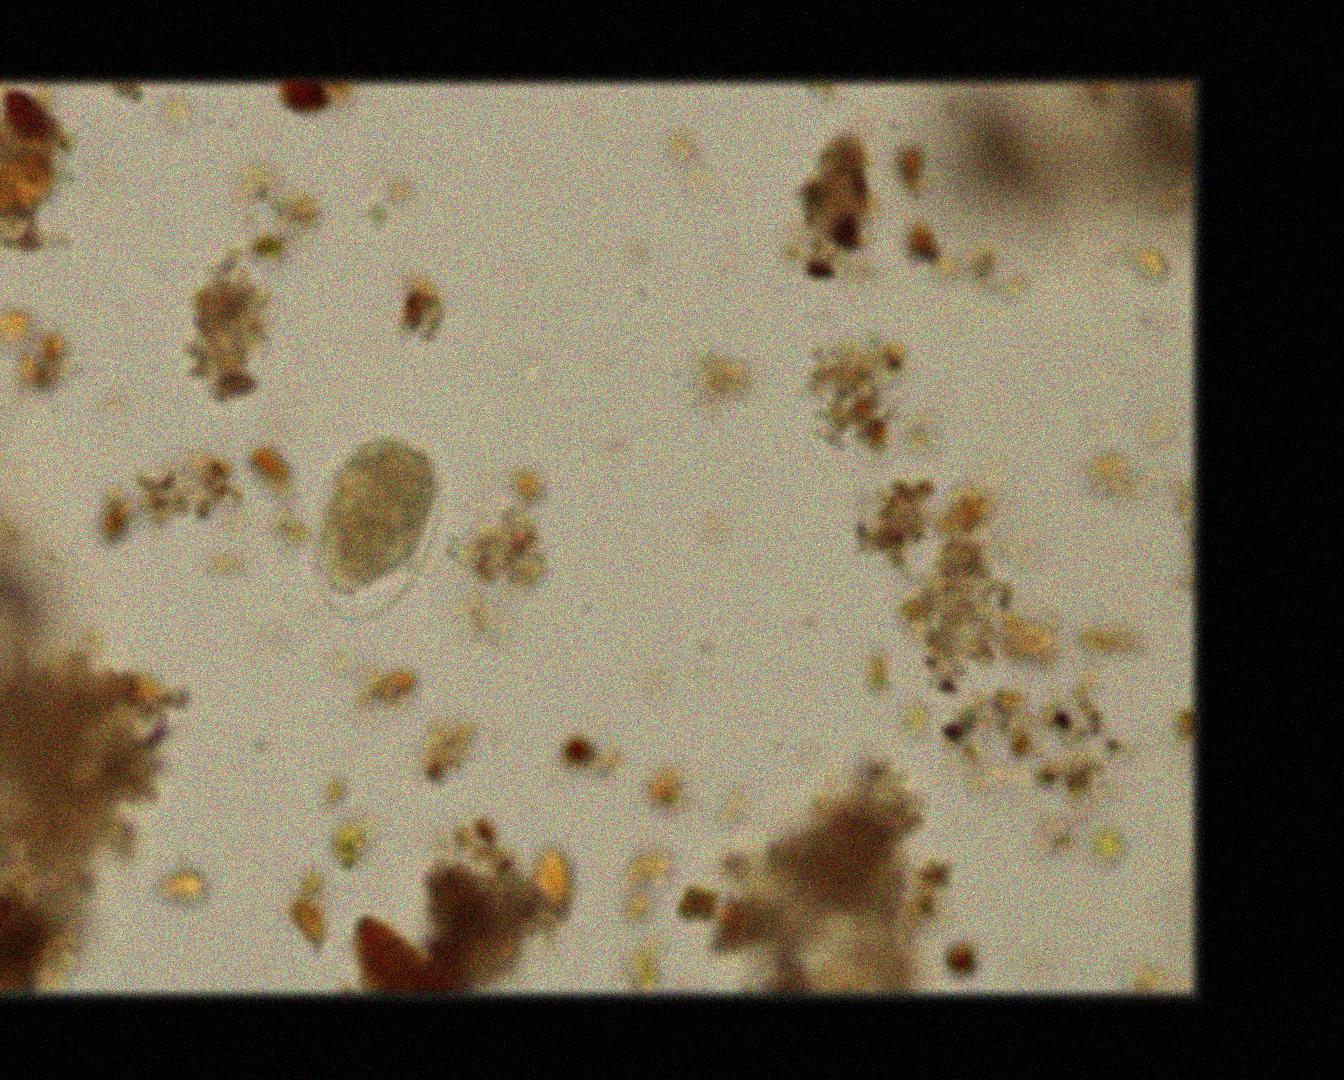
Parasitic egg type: Hookworm egg